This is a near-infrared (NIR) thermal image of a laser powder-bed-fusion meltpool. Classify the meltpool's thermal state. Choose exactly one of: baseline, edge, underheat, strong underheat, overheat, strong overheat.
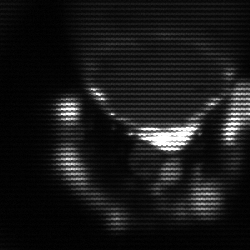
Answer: edge